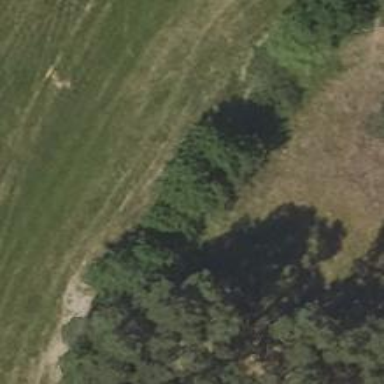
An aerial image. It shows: Deciduous broadleaved tree.